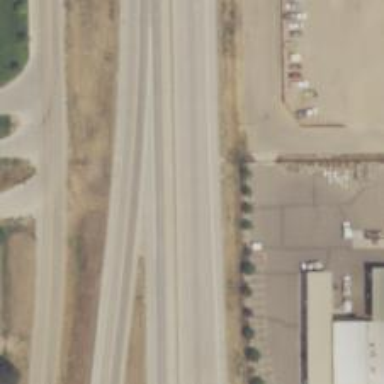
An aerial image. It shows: Expressway with asphalt surface. It is trunk highway with grade1 tracktype.